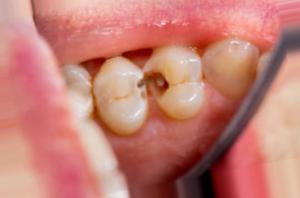
Condition: Caries